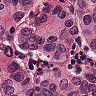
Metastatic tissue present: yes